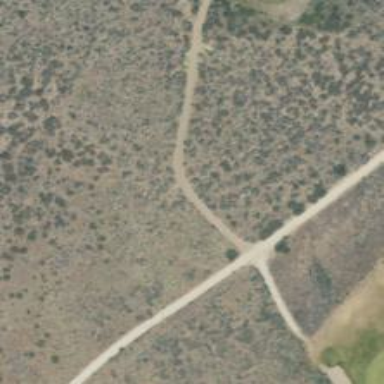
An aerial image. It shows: Service road designated as golf cart path.